Question: I have been searching for Market Place Search task for windows phone 8.1 from last 2 days and I got answer from below link :
<URL>
I tried with given solution but It is not working as suggested.
So, Can any one help me with market search functionality on windows phone 8.1?
Same functionality is available in silverlight phone.

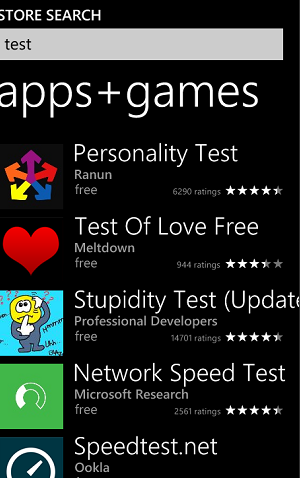
Answer: In Windows Phone 8.1, You can use Launcher to Launch a special URI:
'''
await Windows.System.Launcher.LaunchUriAsync(
new Uri(string.Format("ms-windows-store:search?{0}={1}", type ,searchTerms)));
'''
The 'type' can be 'keyword' or 'publisher', and 'searchTerms' is the keyword you wanna search.